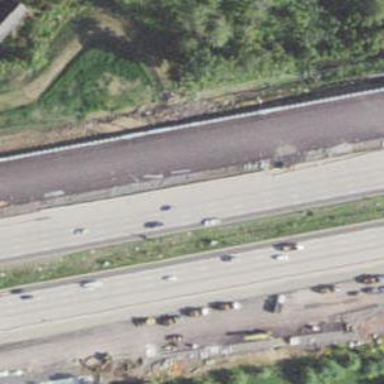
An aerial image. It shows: Motorway junction.